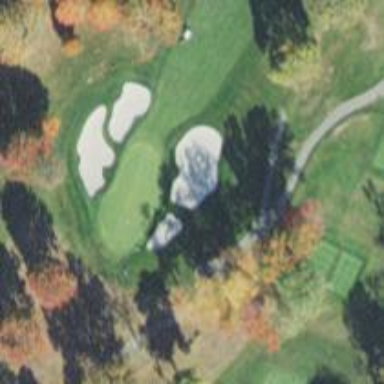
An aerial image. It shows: Golf hole.